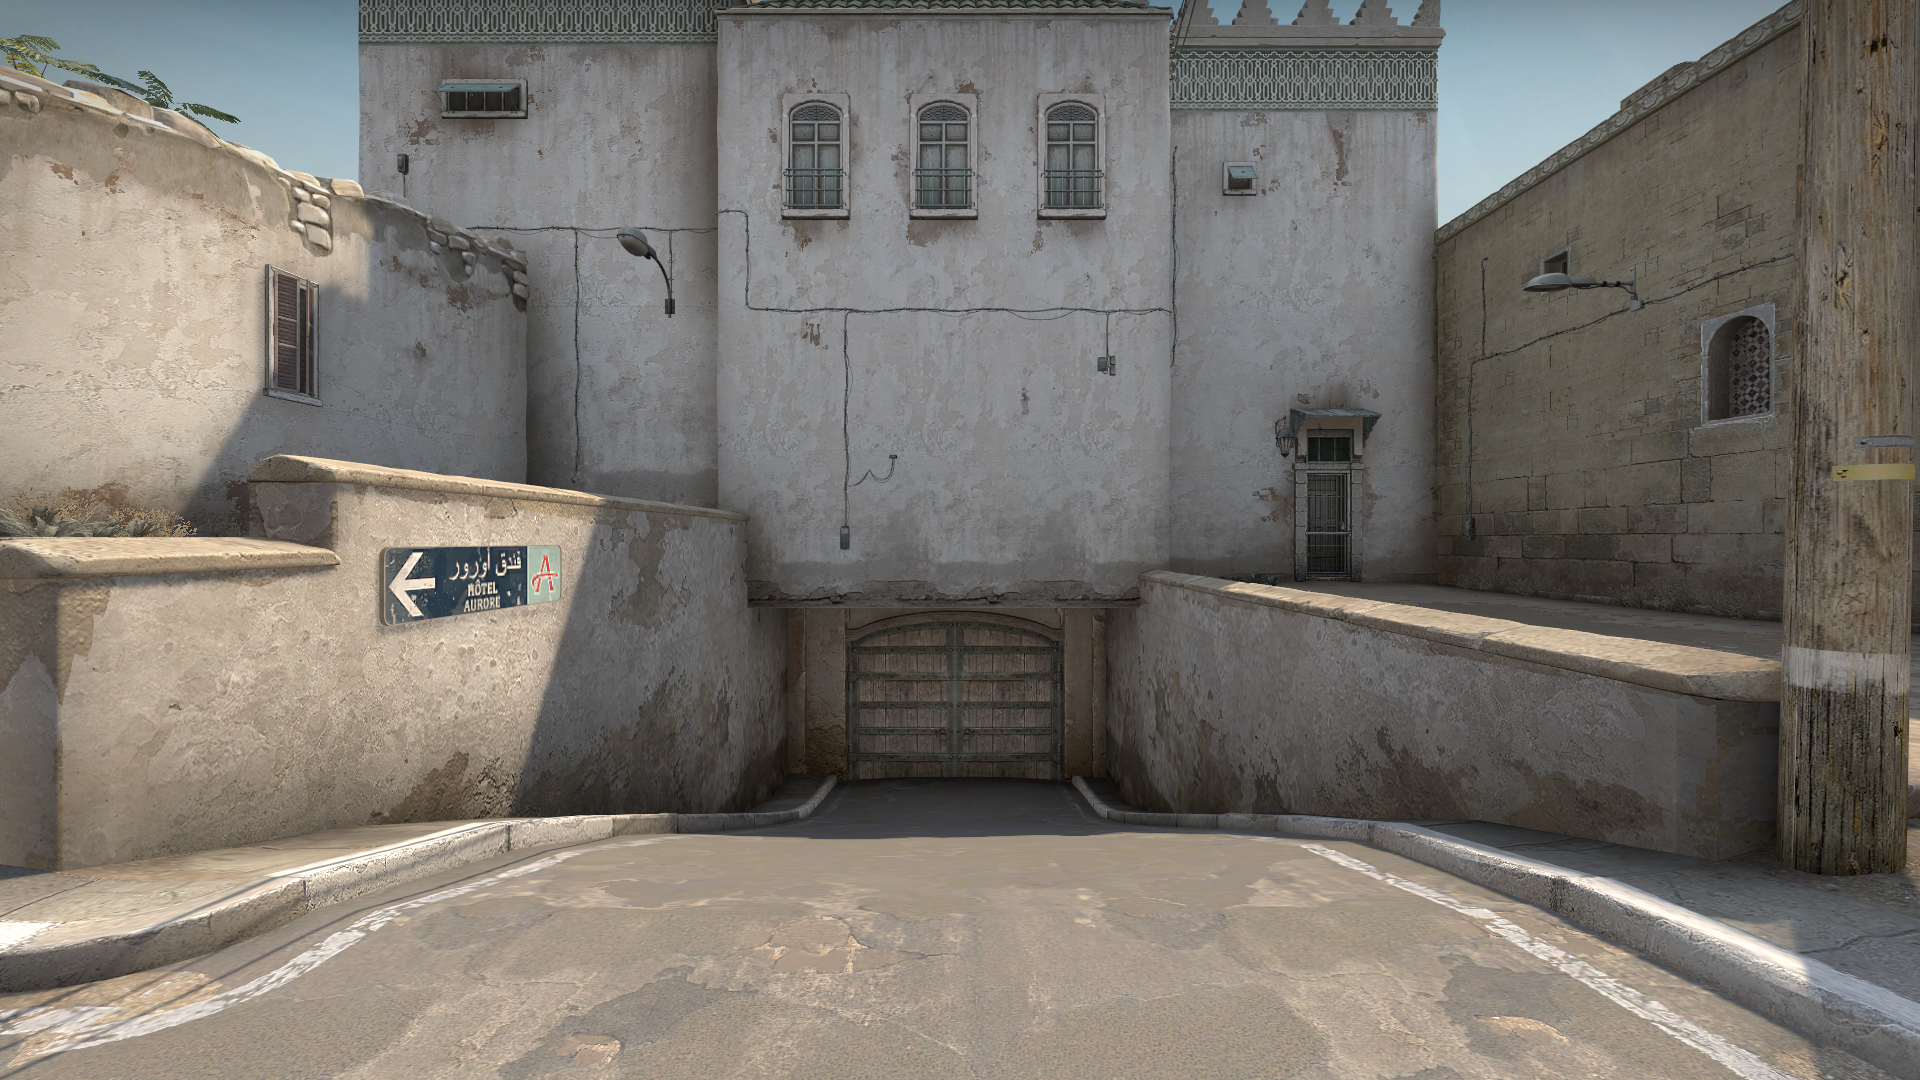
Map: de_dust2